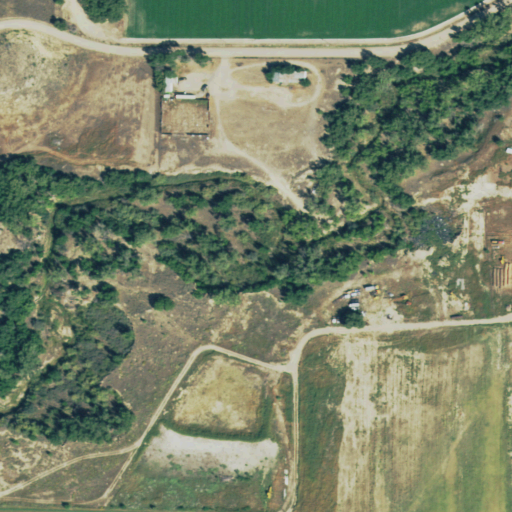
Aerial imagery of valley in Colorado named Smith Hollow containing grassland, woody wetlands, shrub, cultivated crops, open development, low intensity development, herbaceous wetlands, medium intensity development, and pasture